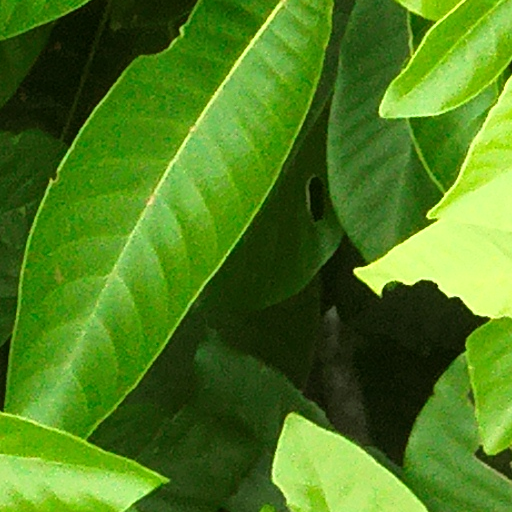
Species: Alseis blackiana
GBIF accepted scientific name: Alseis blackiana
Crown area (m\u00b2): 73.456